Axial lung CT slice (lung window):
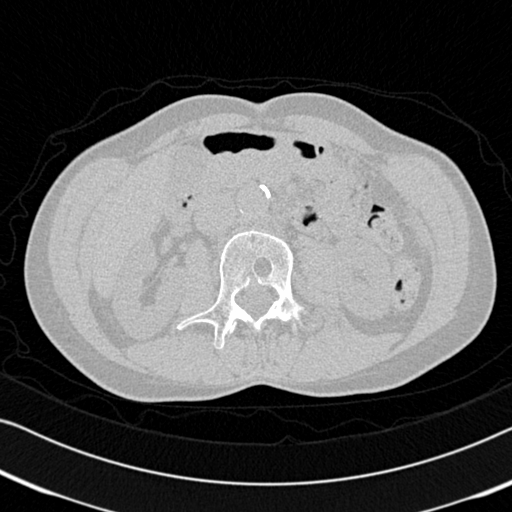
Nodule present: no